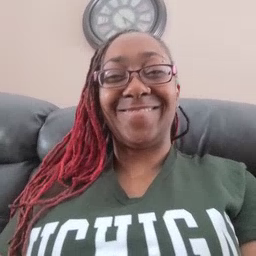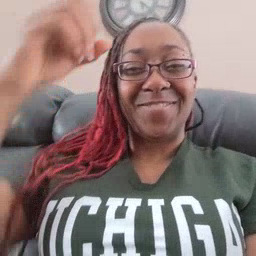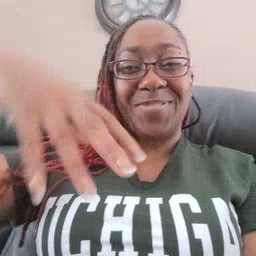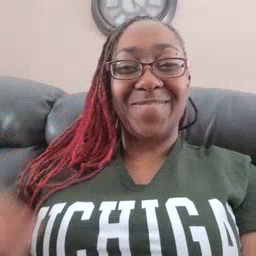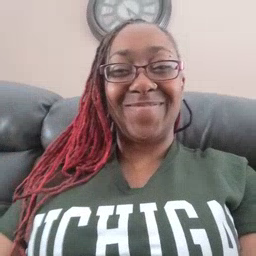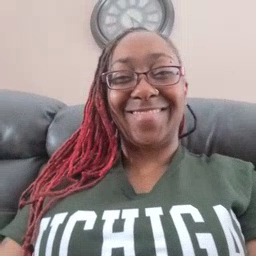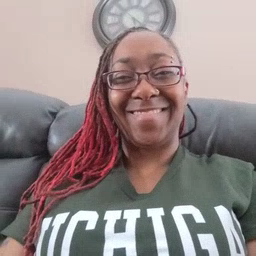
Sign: drop